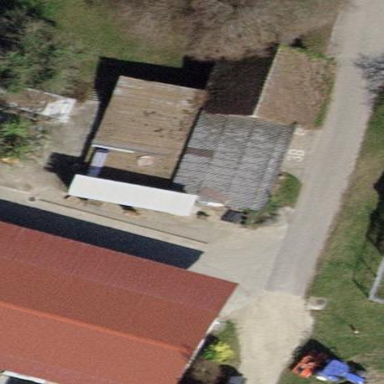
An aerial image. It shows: View of roof of building.